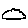
Label: cloud